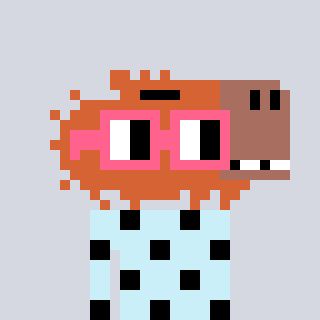
a pixel art character with square pink glasses, a capybara-shaped head and a cold-colored body on a cool background